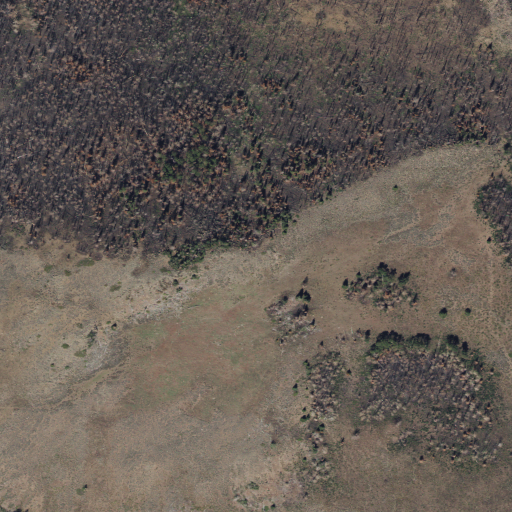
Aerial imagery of mountain in Utah named Langdon Mountain containing grassland, evergreen forest, deciduous forest, shrub, and mixed forest